Question: A client of mine has had his OpenX ad server hacked.
This is the issue, there are 4 ads in a vertical stack, the 3rd one is hijacked and replaced by a different ad, a sky ad.
I've tried searching the entire database including all prepend and append fields for various strings, even the smallest strings that could identify the source of the hack. I've done grep searches of the entire ad server directory, and even the entire website, every file type, everything.
I can't even upgrade the ad server, it doesn't seem to fix the issue, I've tried, and doing stuff like that's really awkward, doing it remotely via RDP.
Here's a screenshot,

Also, <URL> the website.
If anyone doesn't mind taking a look, if you see the "sky" and on the right column, or any animated ad that doesn't quite match the size, border formatting, that's the hacked ad. If it disappears after a couple of refreshes, you need to delete cookies and it should reappear.
If anyone has any other ideas, I'd appreciate it very much.
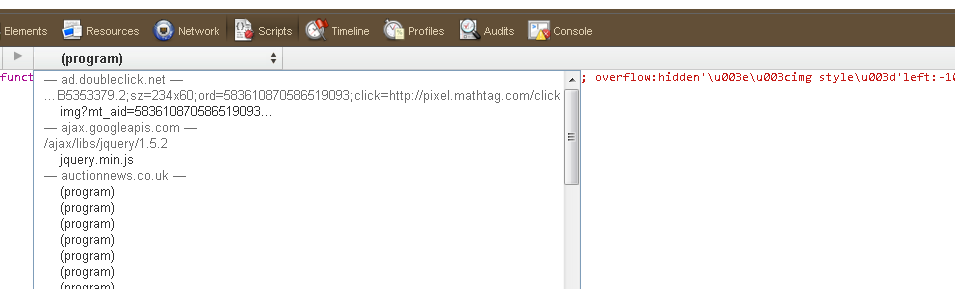
Answer: It turned out to be a setting deep inside an advertiser's configuration which in previous versions was unchecked by default, this version it is checked by default. The checkbox substitutes your own ads with openx market ads if the payment per click is higher. We've unchecked the box and it's fixed.